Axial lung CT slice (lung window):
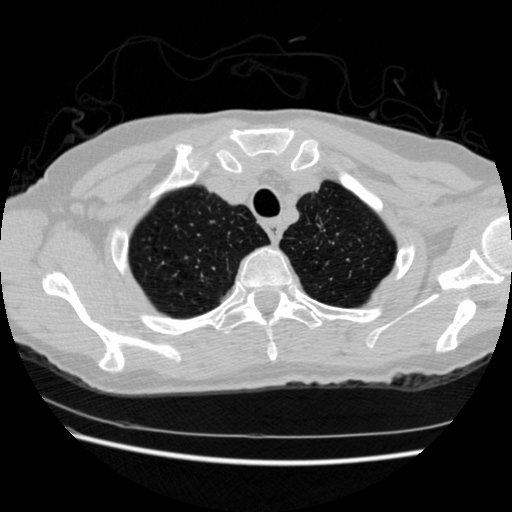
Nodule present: no